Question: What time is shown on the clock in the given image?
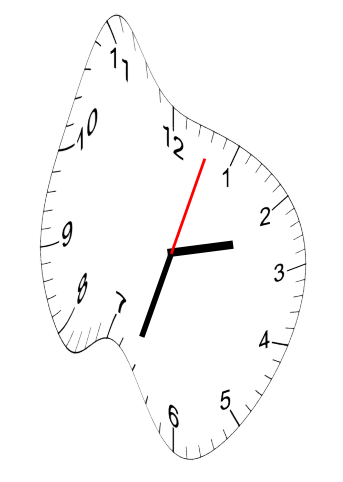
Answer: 02:33:03